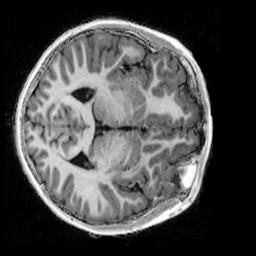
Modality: UNIT1_denoised
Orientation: axial
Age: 9
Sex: male
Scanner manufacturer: siemens
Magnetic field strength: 3 T
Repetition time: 4 s
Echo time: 0.00303 s